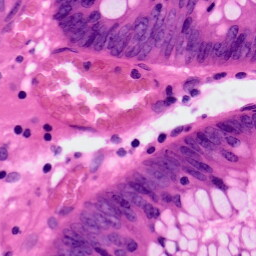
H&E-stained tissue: Colon